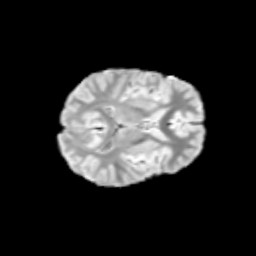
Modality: T2w
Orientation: axial
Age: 11
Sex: male
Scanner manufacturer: siemens
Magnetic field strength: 3 T
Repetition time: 3.8 s
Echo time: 0.07 s